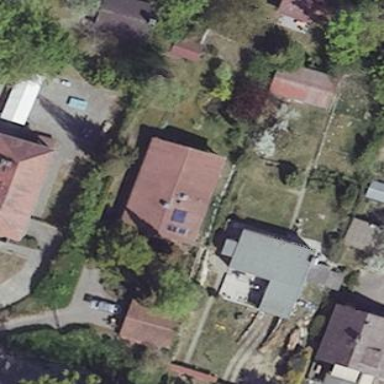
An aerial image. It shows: Residential house.